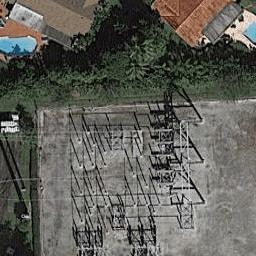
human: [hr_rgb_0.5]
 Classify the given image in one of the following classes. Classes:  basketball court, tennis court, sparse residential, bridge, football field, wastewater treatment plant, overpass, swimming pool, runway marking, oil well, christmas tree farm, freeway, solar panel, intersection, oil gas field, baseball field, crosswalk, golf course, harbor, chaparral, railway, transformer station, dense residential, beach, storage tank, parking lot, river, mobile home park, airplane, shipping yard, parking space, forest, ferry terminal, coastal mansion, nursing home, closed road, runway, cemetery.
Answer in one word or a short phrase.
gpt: transformer station